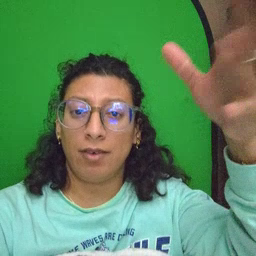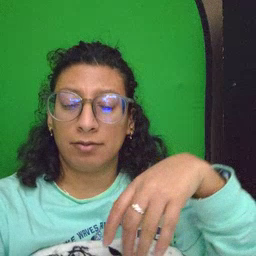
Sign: grandpa